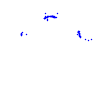
Particle: kaon